Field crop: maize
Growth stage: 2
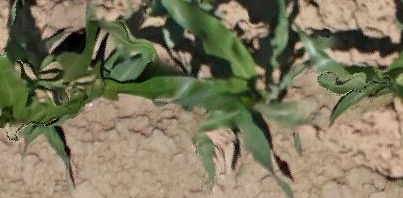
Species: maize